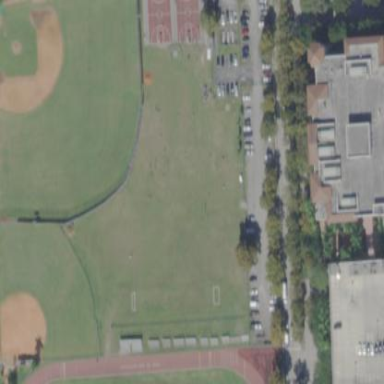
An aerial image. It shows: Baseball pitch for leisure land activities.